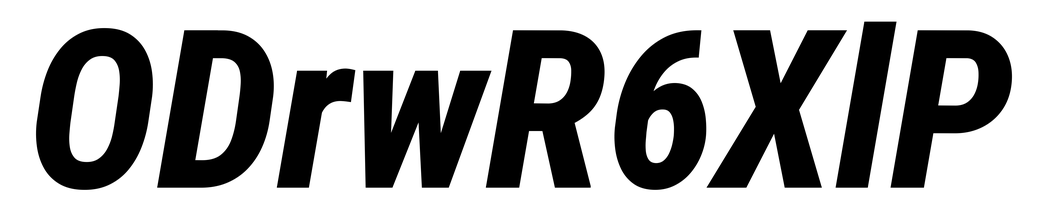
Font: Roboto-Italic_Condensed_ExtraBold_Italic